Field crop: tomato
Growth stage: 2
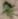
Species: solanum